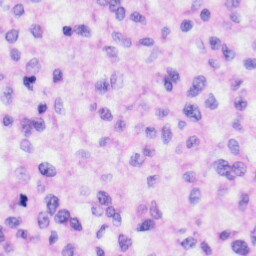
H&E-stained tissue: Liver